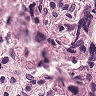
Metastatic tissue present: yes